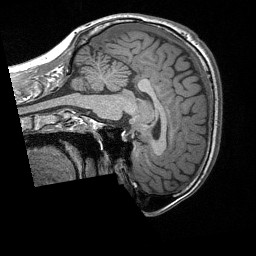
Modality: T1w
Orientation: sagittal
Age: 18
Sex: male
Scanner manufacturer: siemens
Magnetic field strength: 3 T
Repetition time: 1.64 s
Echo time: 0.00234 s